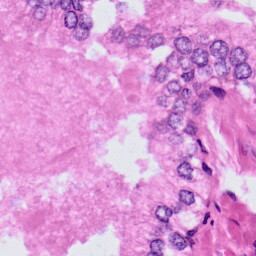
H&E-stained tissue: Prostate